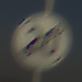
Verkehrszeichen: EndeGeschwindigkeit20
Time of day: MorningAfternoon
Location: Outdoor (Nature)
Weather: Clear
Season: NotSpecified
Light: Natural